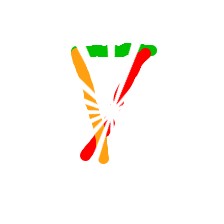
Shape: triangle